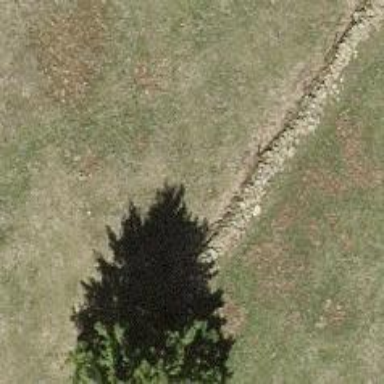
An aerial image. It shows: Wall is shown in the image.